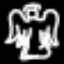
Label: angel